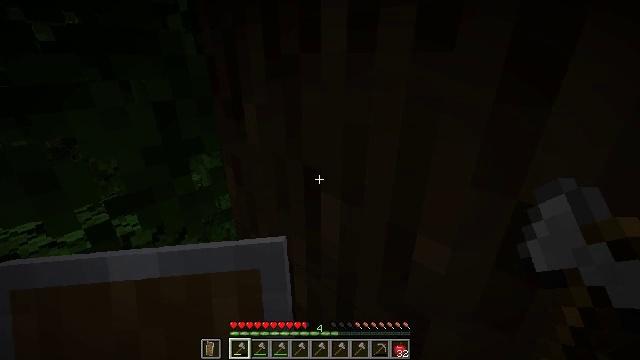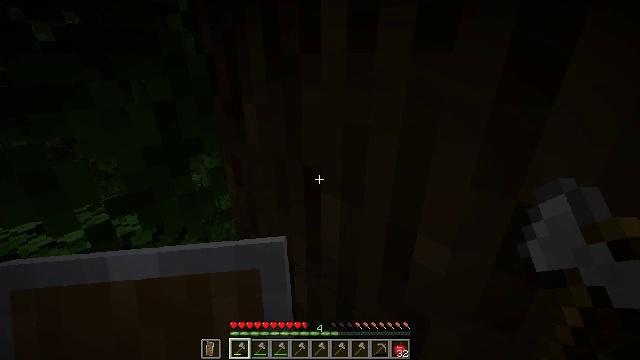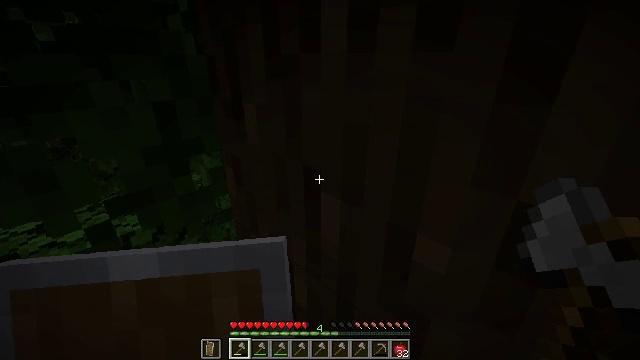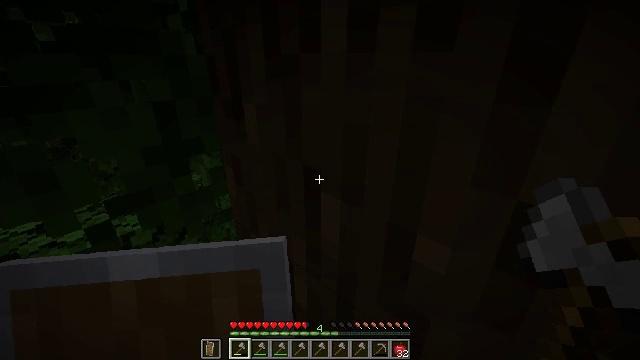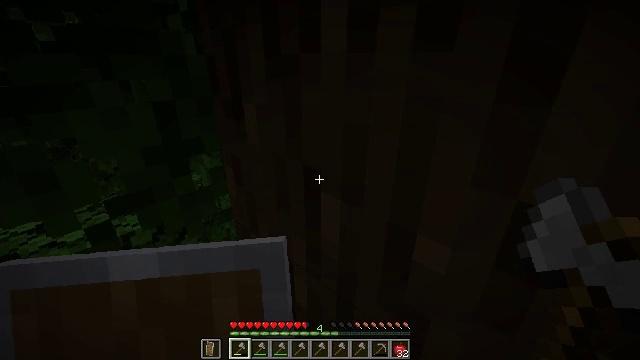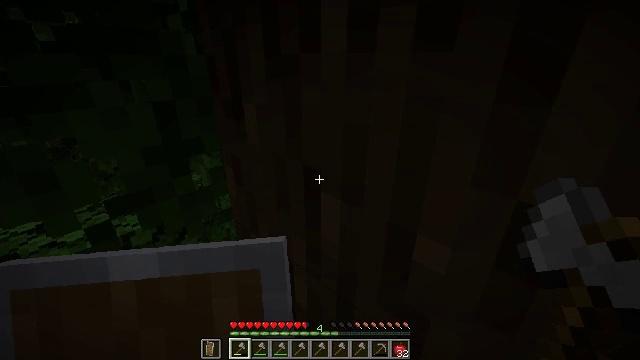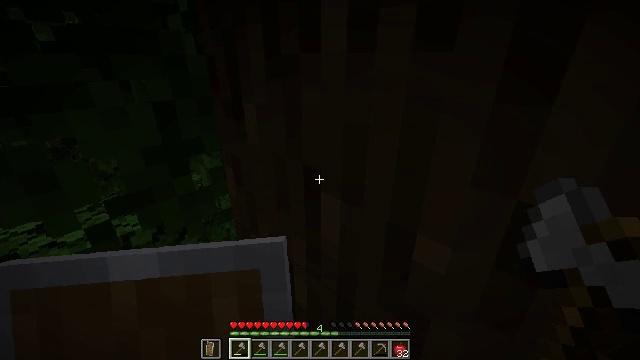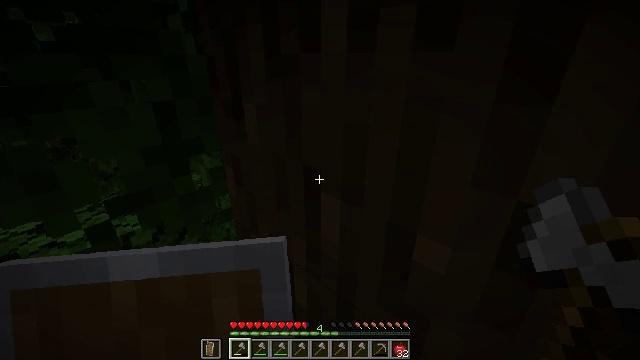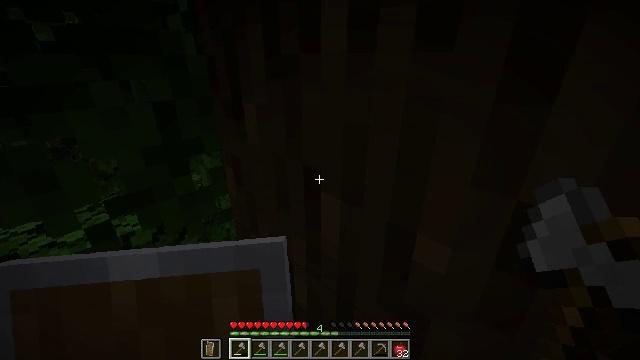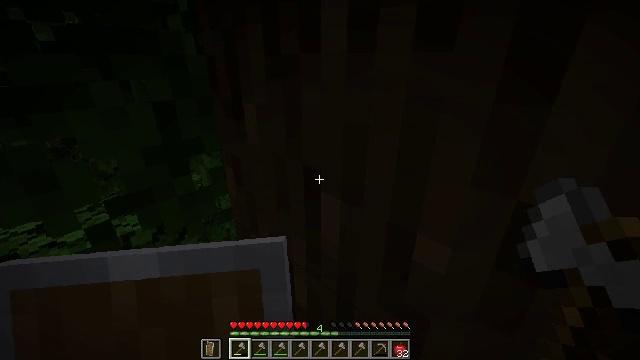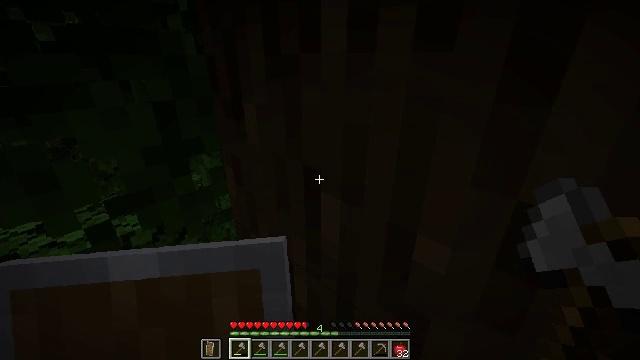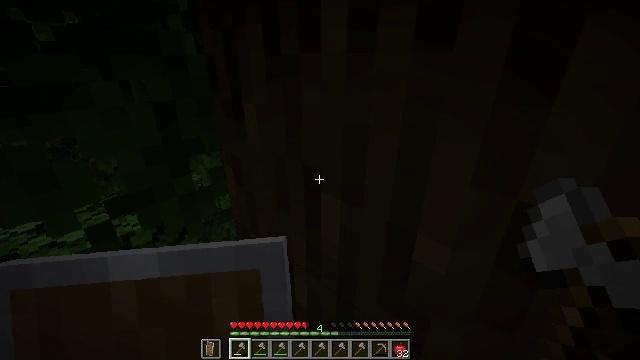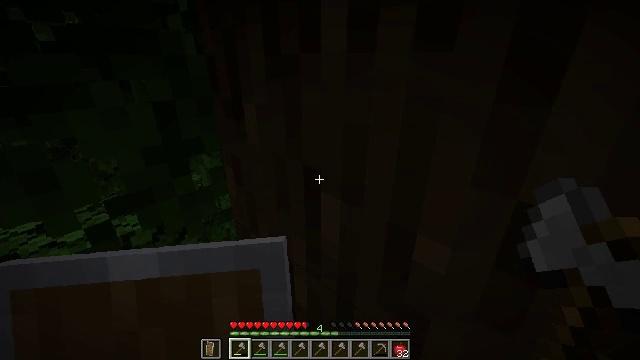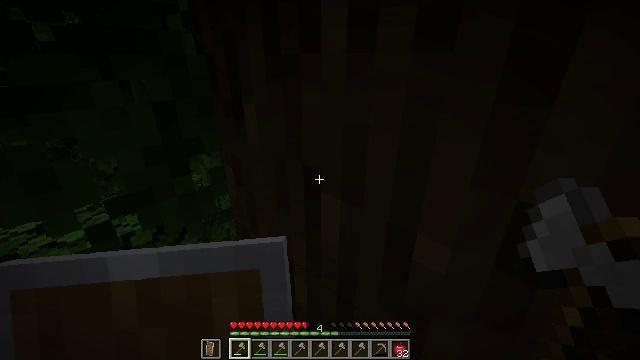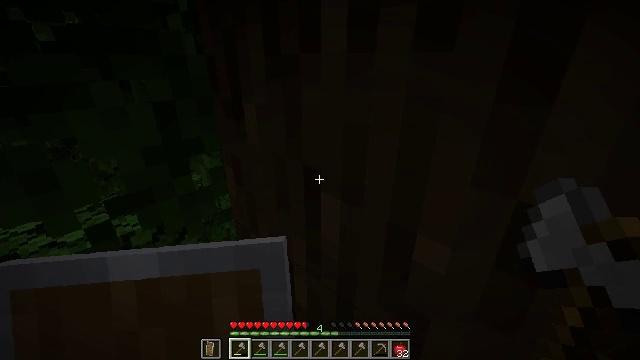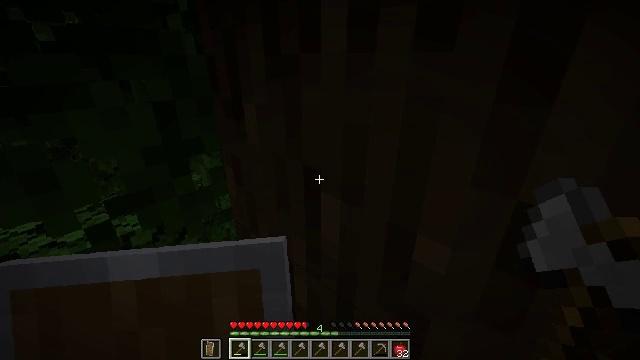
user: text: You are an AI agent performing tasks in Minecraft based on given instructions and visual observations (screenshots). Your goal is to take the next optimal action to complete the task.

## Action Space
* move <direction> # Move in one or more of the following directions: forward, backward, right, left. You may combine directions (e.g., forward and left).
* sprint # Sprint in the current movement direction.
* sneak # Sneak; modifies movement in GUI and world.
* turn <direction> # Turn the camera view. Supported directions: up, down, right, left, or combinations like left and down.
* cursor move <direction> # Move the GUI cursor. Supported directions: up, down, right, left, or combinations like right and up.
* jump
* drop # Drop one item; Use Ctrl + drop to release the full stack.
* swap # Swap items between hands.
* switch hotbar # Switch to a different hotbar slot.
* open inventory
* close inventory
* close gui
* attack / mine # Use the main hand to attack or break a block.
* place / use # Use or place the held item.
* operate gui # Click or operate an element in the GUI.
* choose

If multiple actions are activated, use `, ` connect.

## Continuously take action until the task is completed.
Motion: motion action
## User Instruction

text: Chop down the dark oak log.
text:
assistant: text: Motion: no_op
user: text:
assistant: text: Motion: no_op
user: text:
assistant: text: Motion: no_op
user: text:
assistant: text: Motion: no_op
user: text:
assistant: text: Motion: no_op
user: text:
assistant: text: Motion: no_op
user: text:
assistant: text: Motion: no_op
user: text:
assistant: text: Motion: no_op
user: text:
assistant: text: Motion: no_op
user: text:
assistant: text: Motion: no_op
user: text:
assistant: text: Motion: no_op
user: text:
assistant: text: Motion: no_op
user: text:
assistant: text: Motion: no_op
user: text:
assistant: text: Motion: no_op
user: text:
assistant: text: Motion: no_op
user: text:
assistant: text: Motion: no_op
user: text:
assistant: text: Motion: no_op
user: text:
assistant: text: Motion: no_op
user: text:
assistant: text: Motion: no_op
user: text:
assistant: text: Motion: no_op
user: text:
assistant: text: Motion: no_op
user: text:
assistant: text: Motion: no_op
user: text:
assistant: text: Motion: no_op
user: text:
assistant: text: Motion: no_op
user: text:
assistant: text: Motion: no_op
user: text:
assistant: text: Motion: no_op
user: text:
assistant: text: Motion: no_op
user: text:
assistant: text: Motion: no_op
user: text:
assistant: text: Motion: no_op
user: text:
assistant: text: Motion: no_op